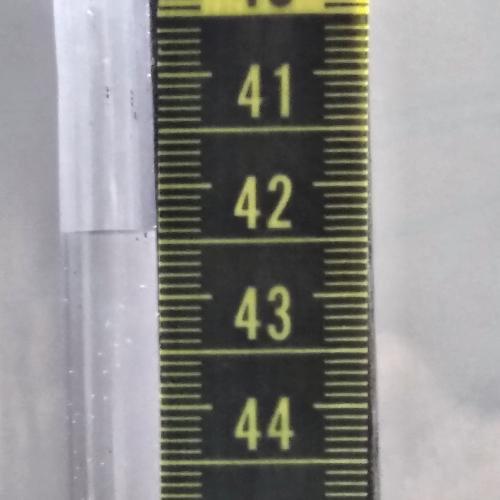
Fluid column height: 42.4 cm